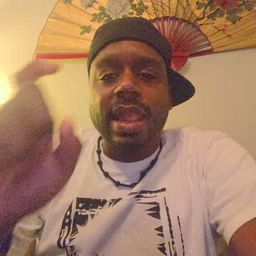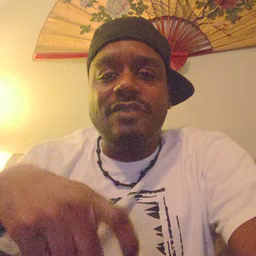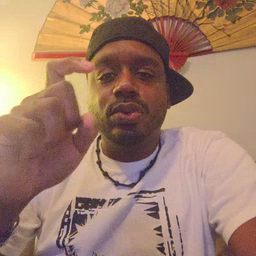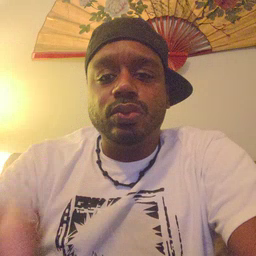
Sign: haveto